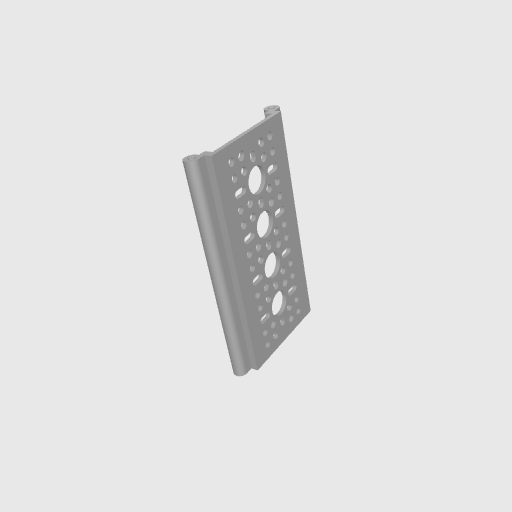
Part: RailChannel4H